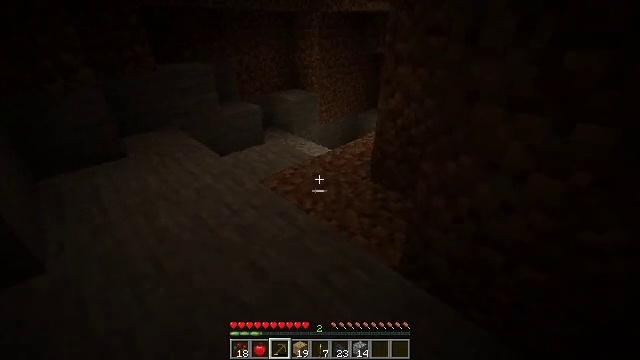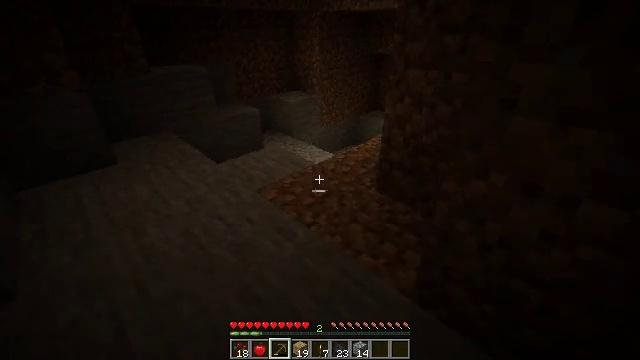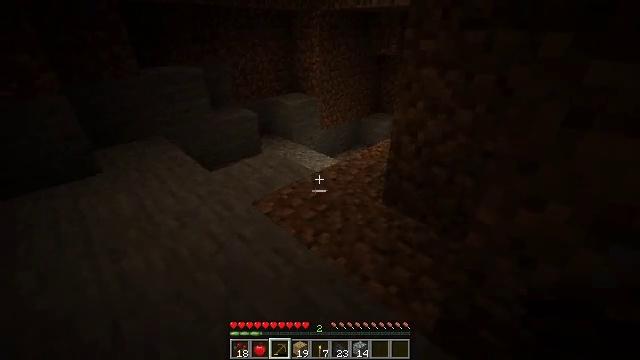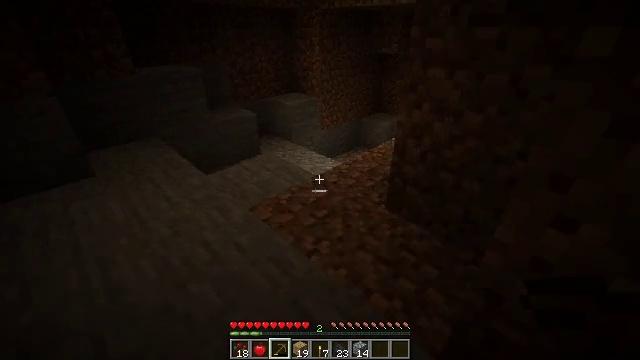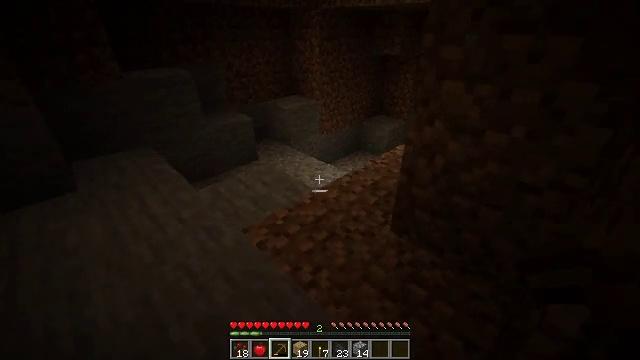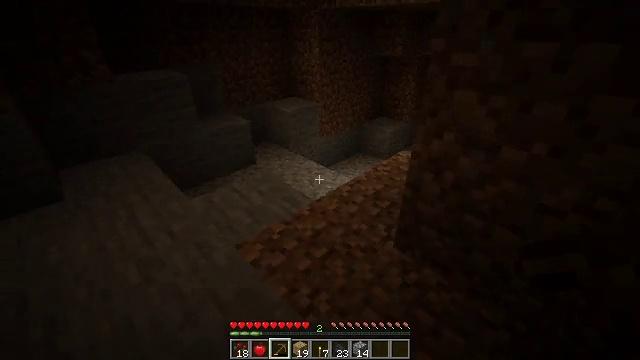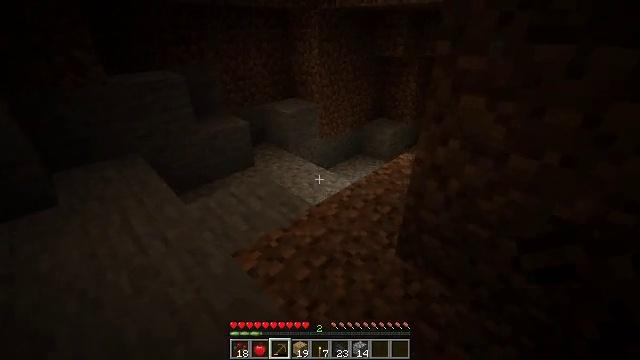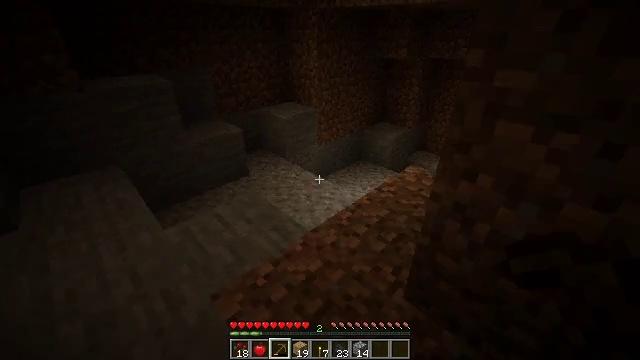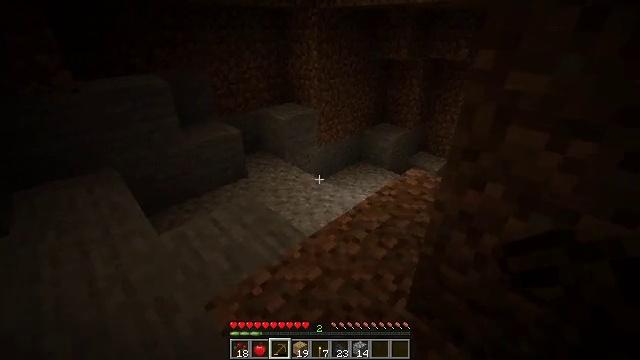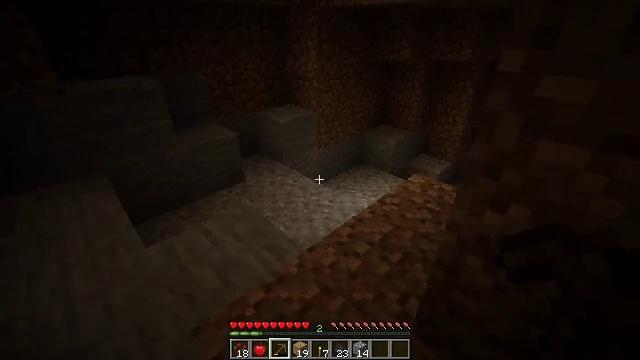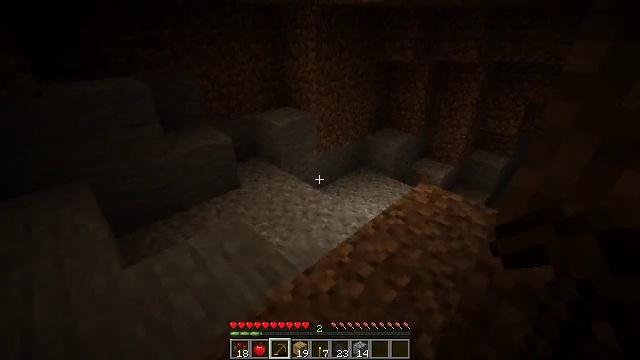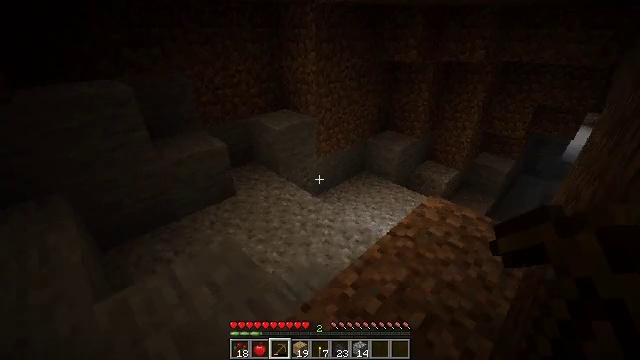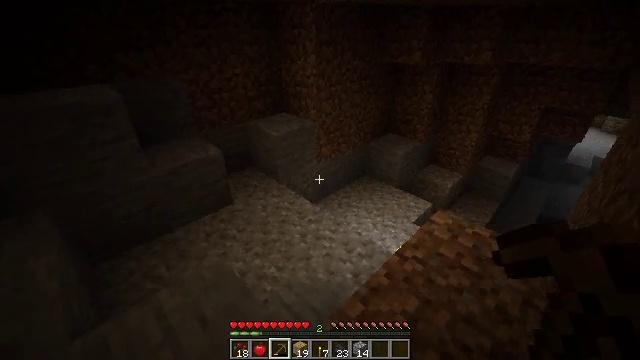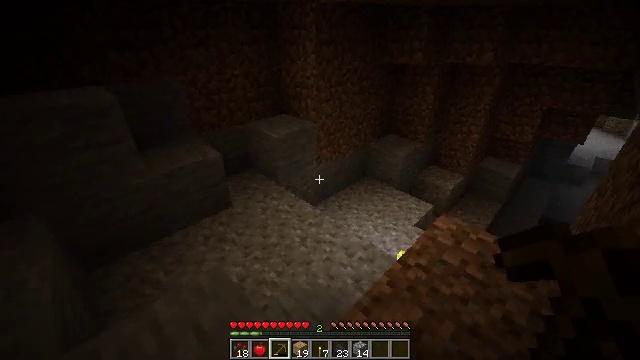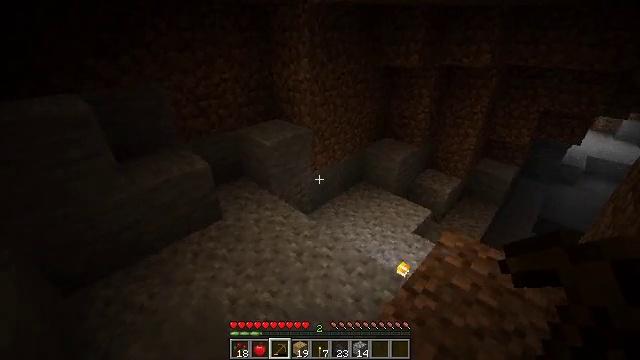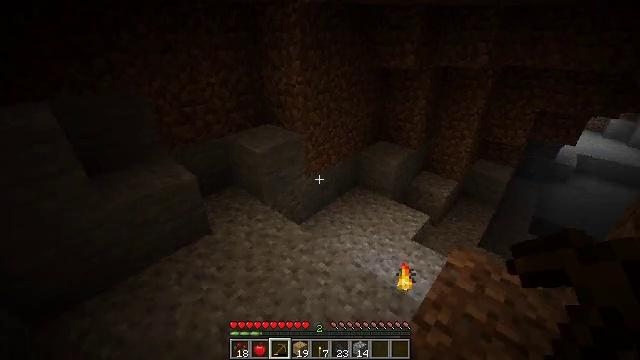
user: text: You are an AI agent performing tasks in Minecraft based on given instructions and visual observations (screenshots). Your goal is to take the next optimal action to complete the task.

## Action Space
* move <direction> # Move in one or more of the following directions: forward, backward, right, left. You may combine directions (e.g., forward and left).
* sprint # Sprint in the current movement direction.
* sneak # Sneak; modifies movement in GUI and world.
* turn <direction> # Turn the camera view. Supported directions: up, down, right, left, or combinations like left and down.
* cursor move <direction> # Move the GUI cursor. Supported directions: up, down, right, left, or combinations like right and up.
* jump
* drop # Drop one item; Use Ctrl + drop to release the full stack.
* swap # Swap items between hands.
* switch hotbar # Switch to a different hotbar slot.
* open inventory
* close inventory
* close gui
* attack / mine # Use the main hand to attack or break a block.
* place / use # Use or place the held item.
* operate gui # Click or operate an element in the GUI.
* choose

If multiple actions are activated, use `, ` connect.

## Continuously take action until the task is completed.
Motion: motion action
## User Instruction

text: Remove the torch from its spot.
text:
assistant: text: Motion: move forward
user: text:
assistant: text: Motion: move forward
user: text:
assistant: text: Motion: move forward
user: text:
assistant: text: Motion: move forward
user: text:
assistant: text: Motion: move forward
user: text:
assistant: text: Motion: move forward
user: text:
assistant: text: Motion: move forward
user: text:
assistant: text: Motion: move forward
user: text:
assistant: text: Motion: move forward
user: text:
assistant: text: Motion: move forward
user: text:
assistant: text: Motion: move forward
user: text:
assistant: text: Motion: move forward
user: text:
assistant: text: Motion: move forward
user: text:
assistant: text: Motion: move forward, turn right
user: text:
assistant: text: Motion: move forward, turn right
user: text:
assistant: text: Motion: move forward, turn right
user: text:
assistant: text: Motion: move forward, turn right
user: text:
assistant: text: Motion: move forward, turn right
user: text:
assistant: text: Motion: move forward, turn right
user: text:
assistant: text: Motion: move forward, turn right
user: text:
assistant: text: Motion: move forward, turn right
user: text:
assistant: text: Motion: move forward, turn right
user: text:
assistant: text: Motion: move forward
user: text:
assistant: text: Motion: move forward, turn down
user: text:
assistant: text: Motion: move forward, turn left and down
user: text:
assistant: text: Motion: move forward, turn left and down
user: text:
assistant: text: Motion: turn left and down
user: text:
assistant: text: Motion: turn left and down
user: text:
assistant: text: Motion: no_op
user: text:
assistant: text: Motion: no_op